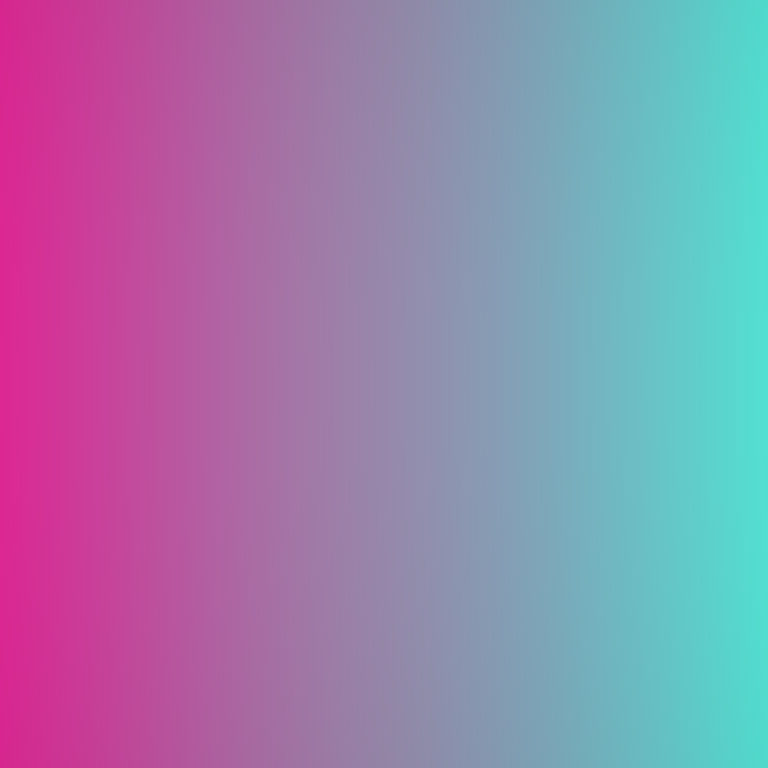
Abstract light effect, smooth gradient from vivid magenta to cool cyan, dreamy atmosphere, soft blend, no room, no furniture, no objects.